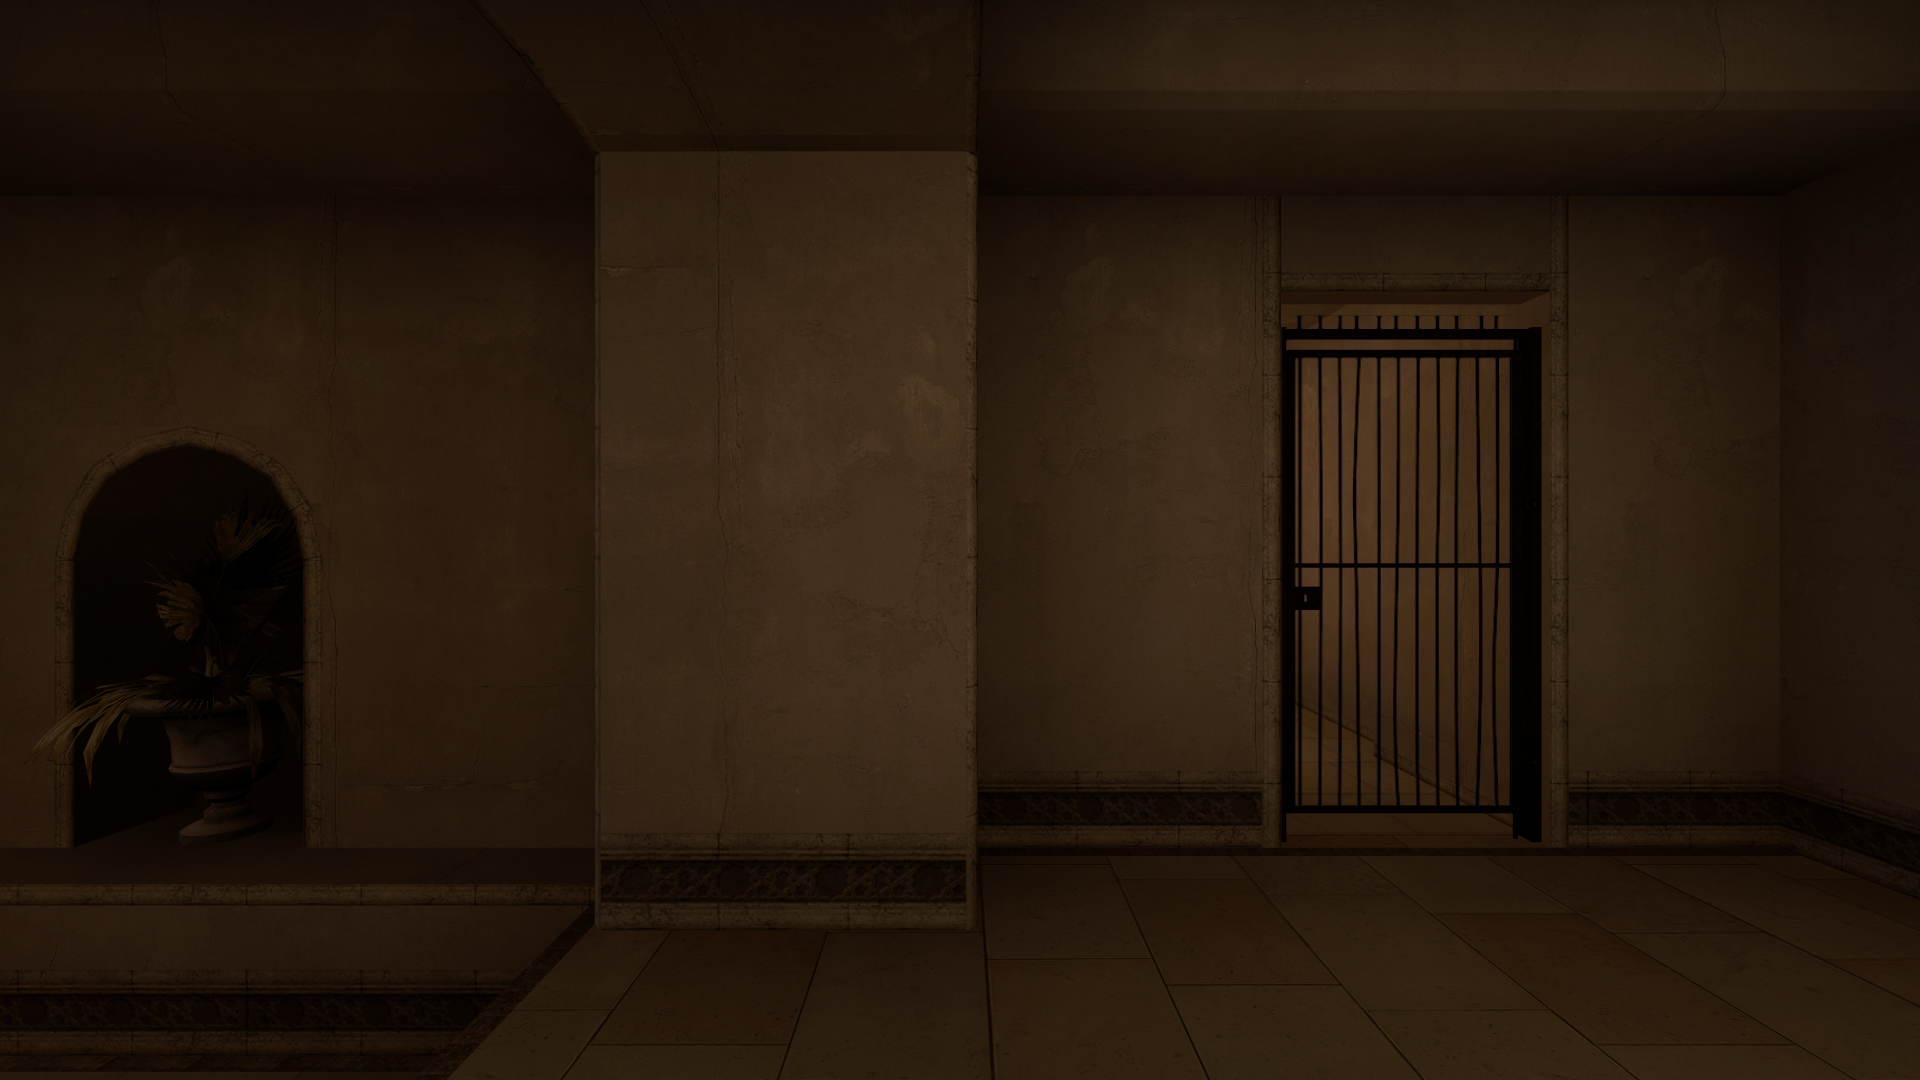
Map: de_mirage